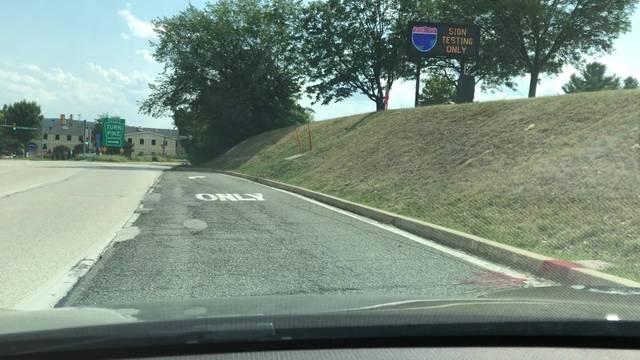
Region: United States
Coordinates: 40.09, -75.397